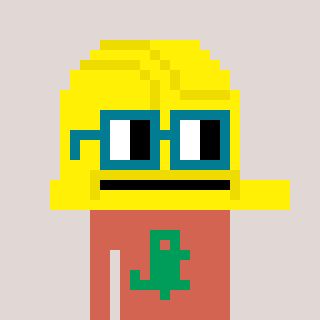
a pixel art character with square dark green glasses, a construction helmet-shaped head and a peachy-colored body on a warm background